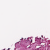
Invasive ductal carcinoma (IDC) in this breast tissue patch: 0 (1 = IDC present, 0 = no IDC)